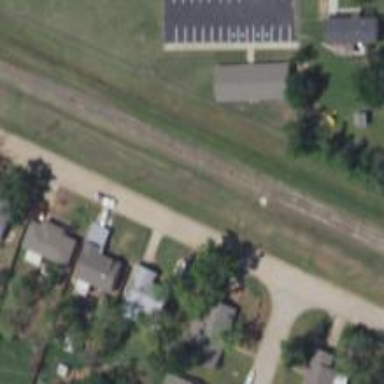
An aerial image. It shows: Abandoned railway.